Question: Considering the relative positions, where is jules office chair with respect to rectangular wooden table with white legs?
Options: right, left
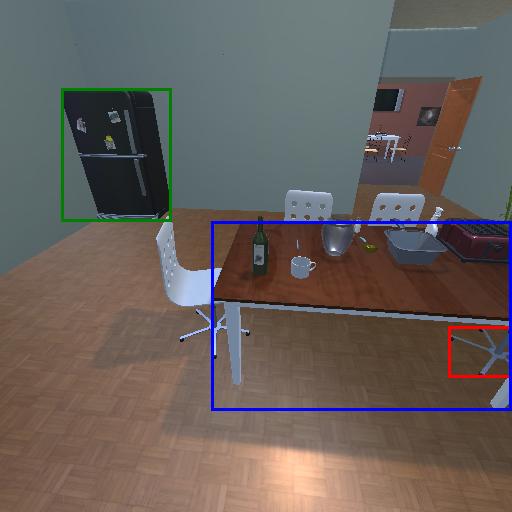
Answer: right